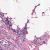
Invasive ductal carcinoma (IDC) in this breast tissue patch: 1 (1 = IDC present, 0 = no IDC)